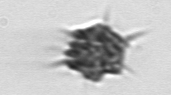
Label: Dictyocha